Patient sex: F
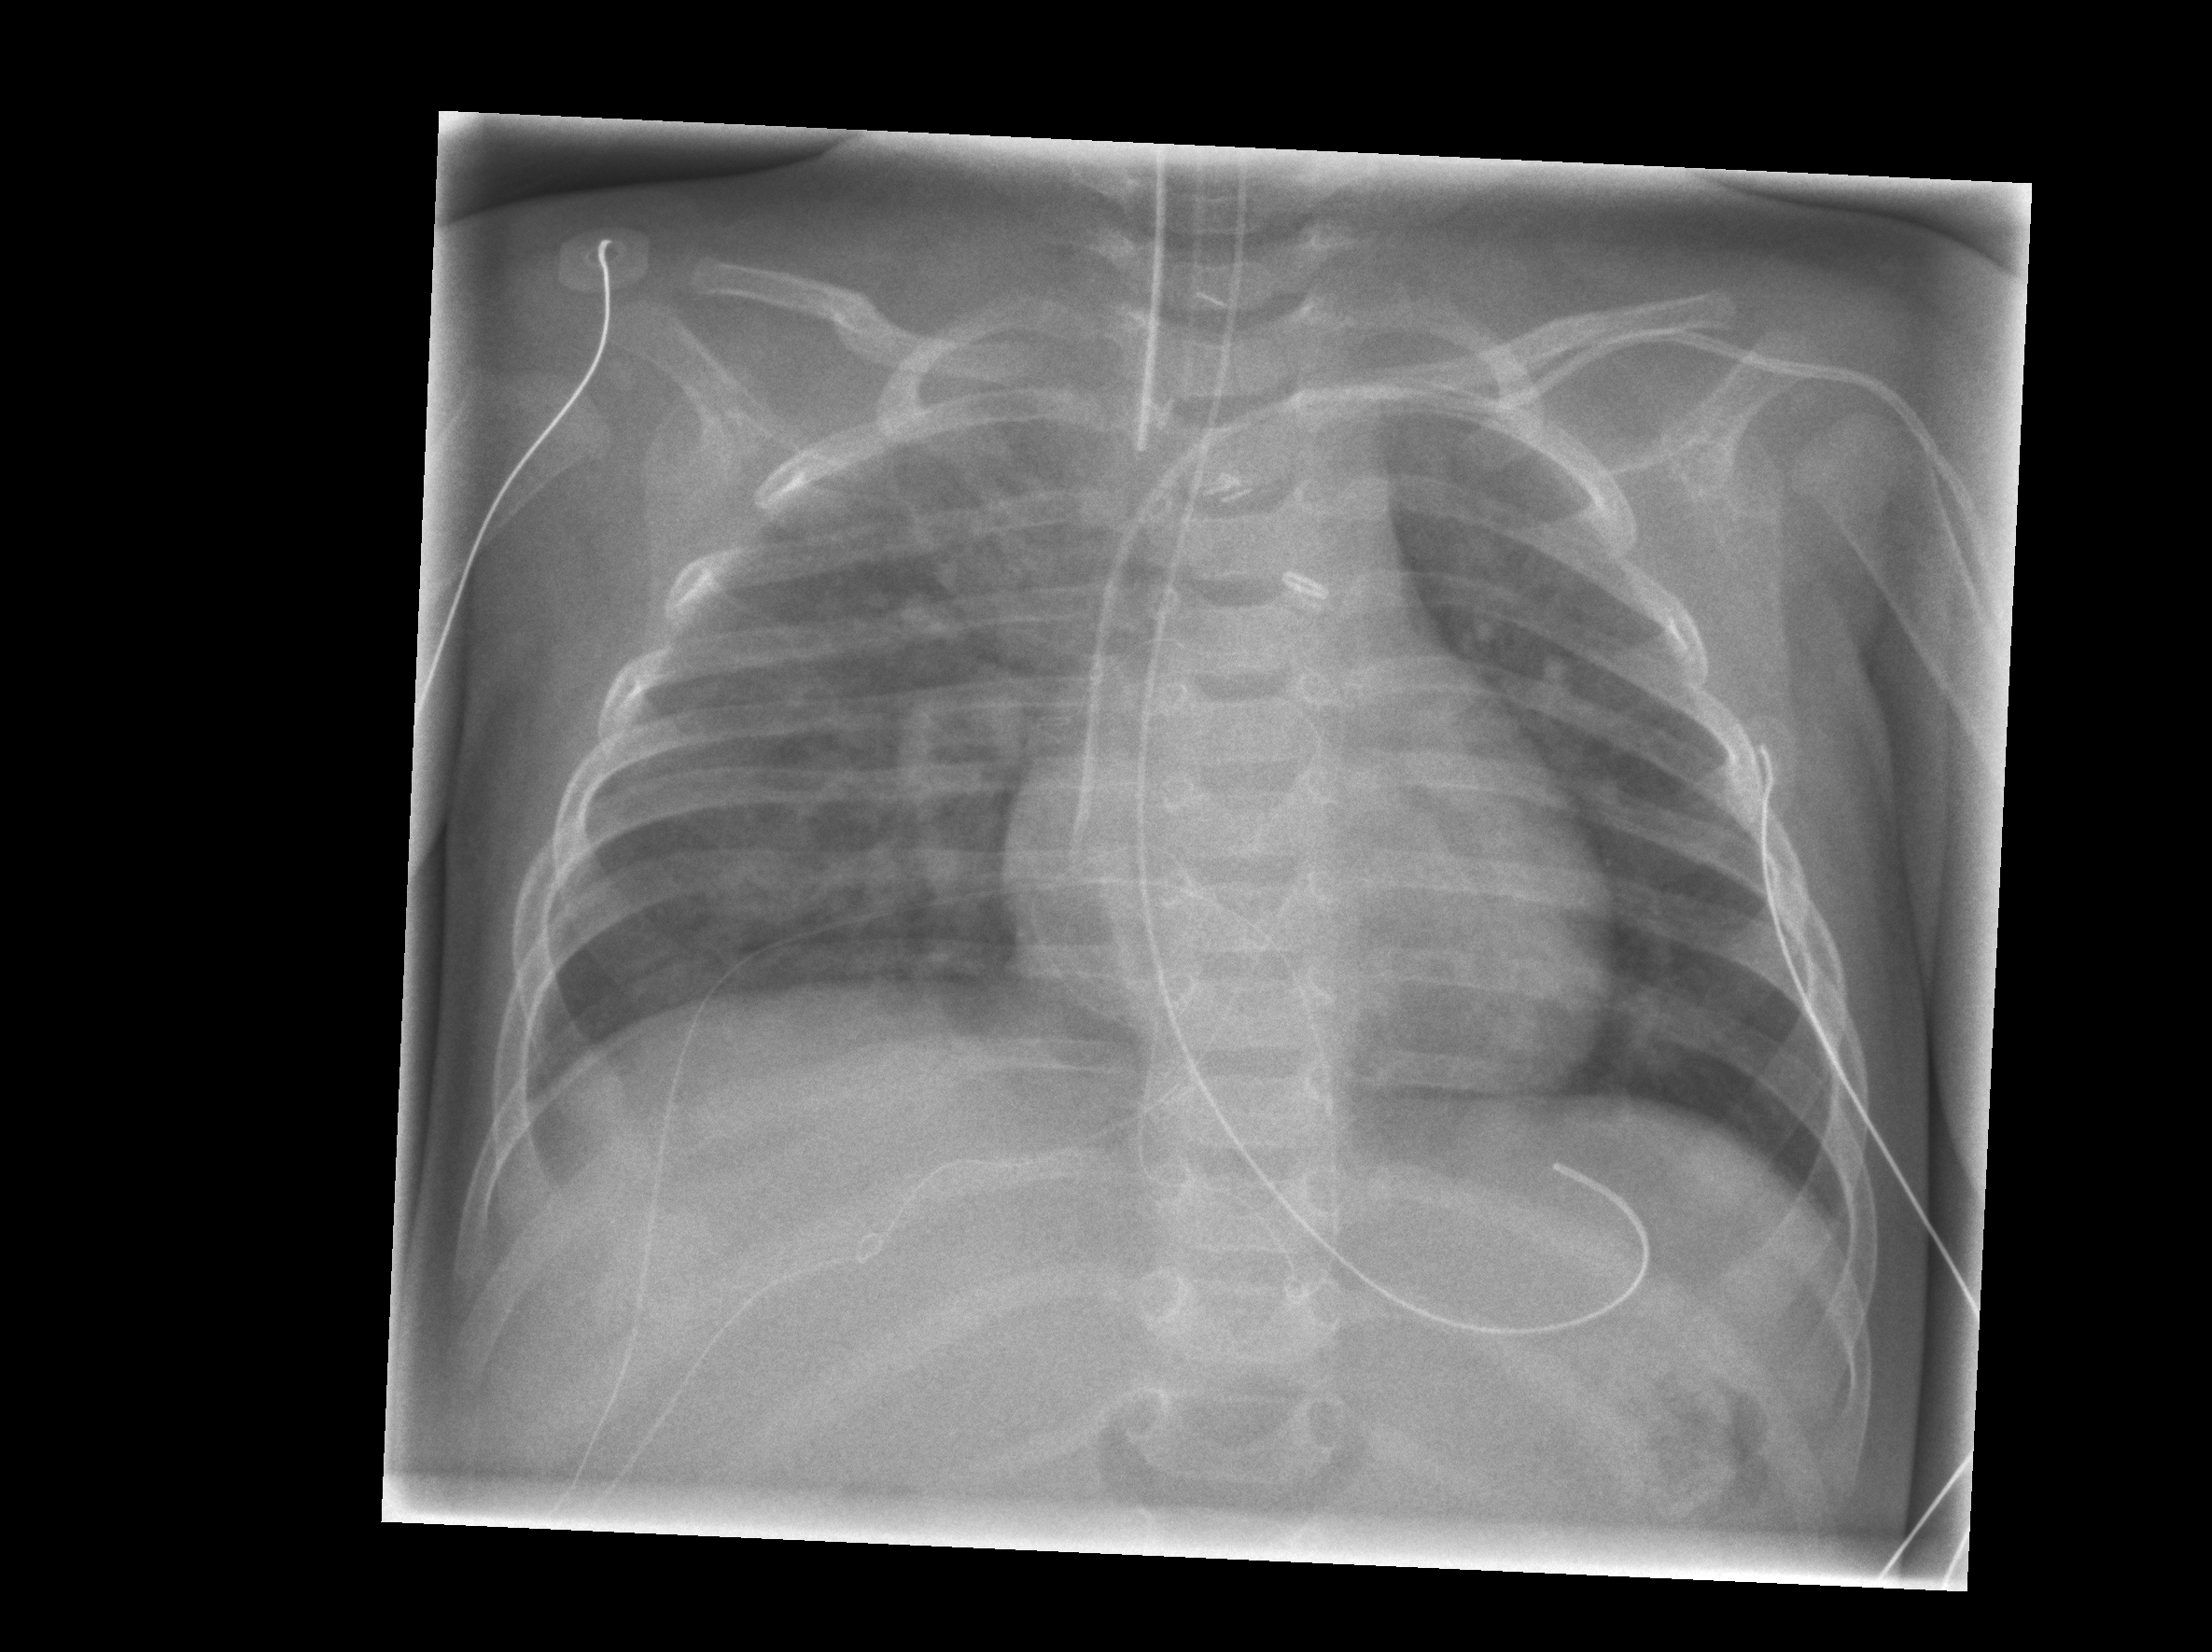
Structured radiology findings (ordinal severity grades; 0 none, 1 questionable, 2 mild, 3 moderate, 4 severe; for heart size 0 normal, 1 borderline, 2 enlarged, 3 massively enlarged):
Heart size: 1
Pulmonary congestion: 2
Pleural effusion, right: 0
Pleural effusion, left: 0
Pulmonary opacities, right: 2
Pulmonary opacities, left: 2
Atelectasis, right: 0
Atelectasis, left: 0